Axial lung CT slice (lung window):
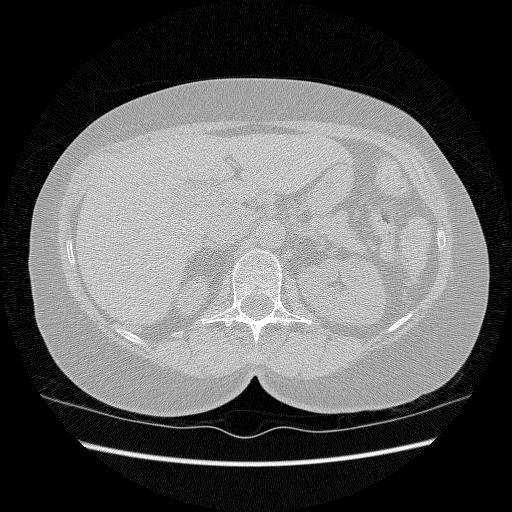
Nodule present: no